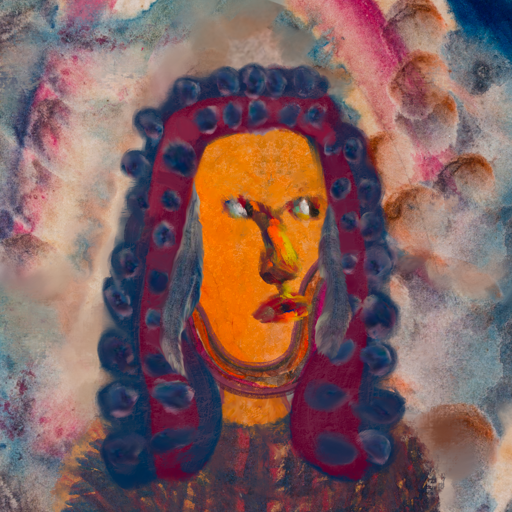
Background: Rupkatha, Head And Neck Side: Hypocrite_w_Hair, Face Side: An_Impression, Bust: In_The_Sun, Hair Side: Hill_Girl, Head Accessory: Blank, Second Necklace: Blank, Necklace: Blank, Baby: Blank